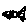
Label: fish